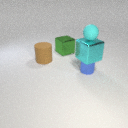
small blue metal cylinder in front of large green metal cube